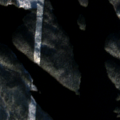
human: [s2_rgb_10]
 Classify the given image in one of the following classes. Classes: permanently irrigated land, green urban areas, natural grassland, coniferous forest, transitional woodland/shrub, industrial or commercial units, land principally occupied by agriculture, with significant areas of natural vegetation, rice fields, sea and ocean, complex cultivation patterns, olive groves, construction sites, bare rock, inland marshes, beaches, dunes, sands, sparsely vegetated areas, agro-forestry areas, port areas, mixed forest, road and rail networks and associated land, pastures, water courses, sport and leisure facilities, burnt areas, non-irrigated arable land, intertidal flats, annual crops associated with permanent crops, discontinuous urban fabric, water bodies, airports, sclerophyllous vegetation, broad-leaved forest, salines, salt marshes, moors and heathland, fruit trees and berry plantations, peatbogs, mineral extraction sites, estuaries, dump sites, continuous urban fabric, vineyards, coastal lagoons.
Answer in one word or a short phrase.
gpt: coniferous forest, mixed forest, transitional woodland/shrub, water bodies